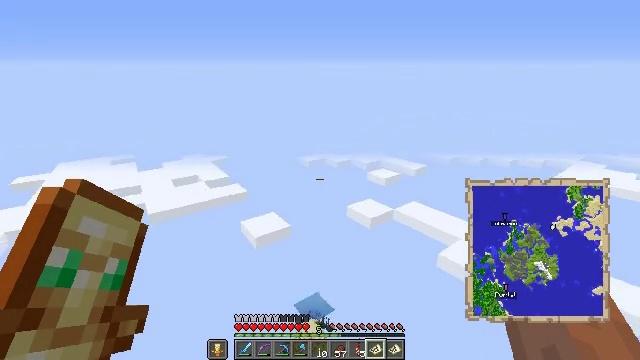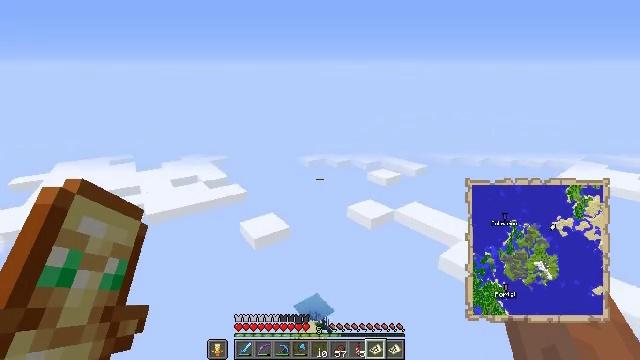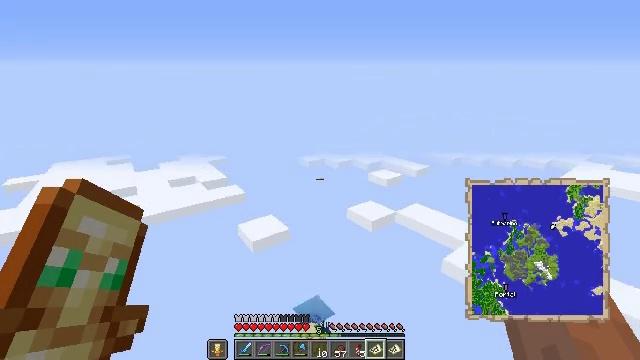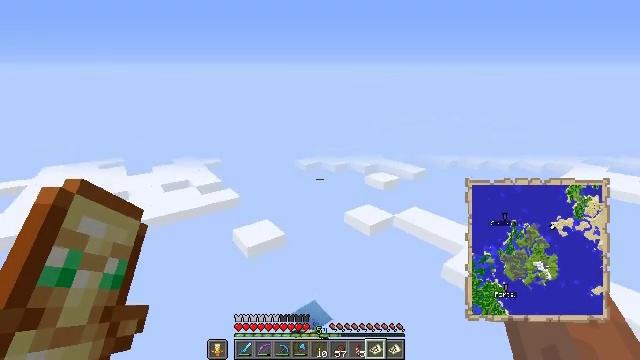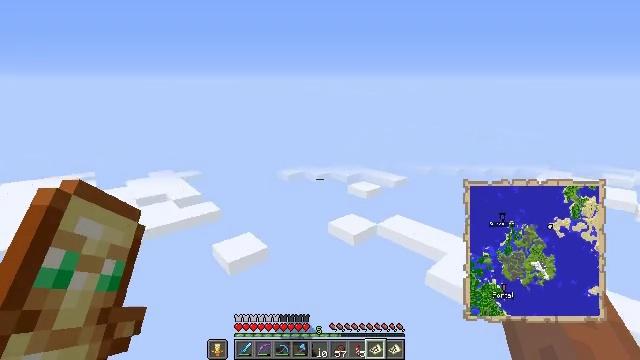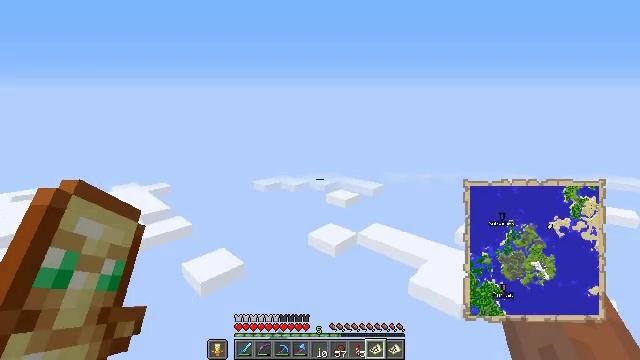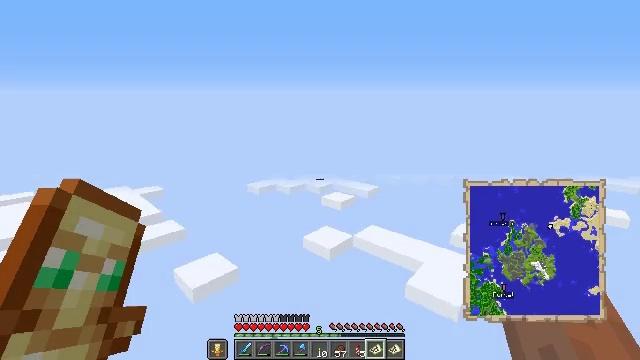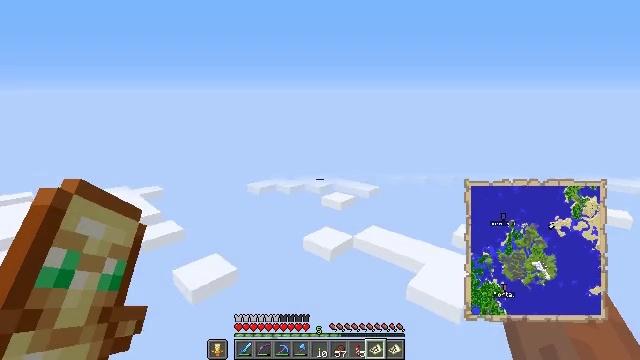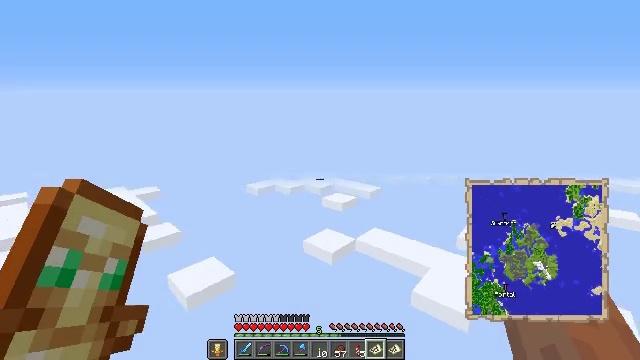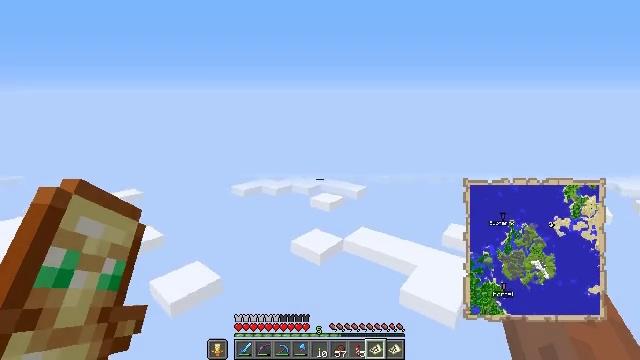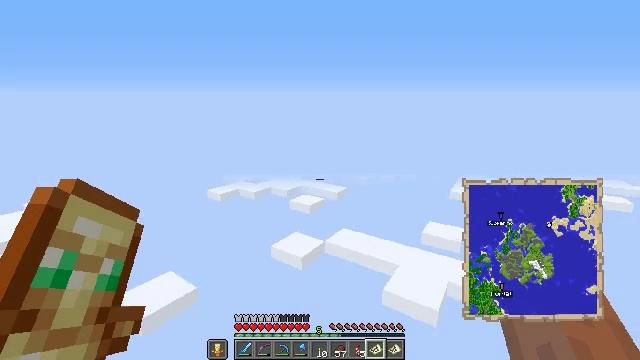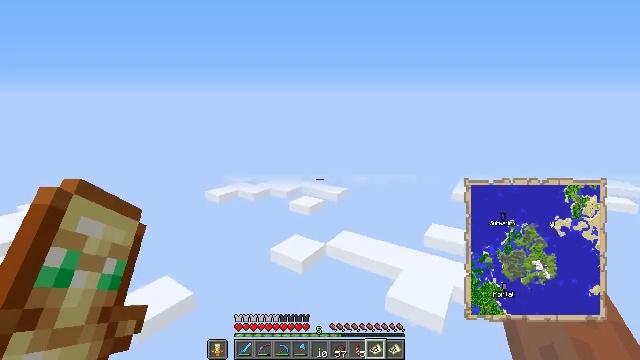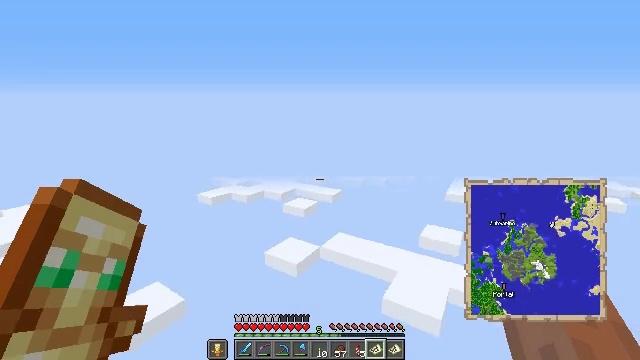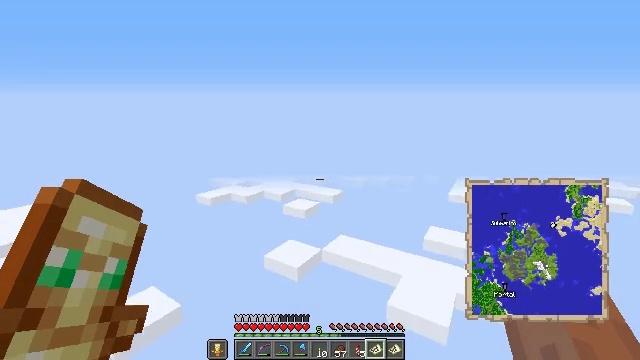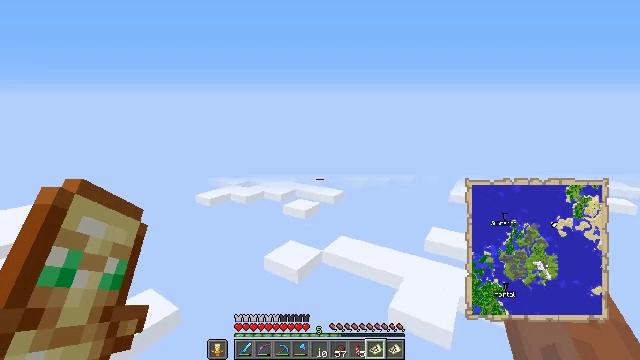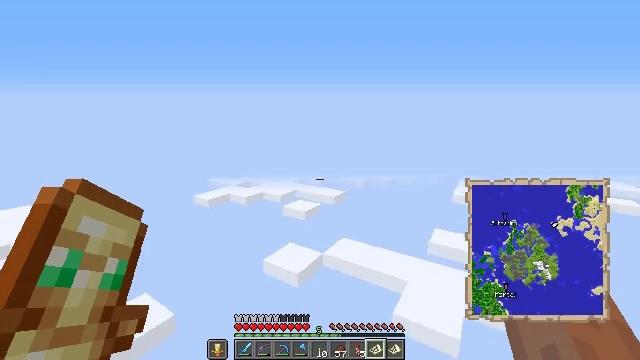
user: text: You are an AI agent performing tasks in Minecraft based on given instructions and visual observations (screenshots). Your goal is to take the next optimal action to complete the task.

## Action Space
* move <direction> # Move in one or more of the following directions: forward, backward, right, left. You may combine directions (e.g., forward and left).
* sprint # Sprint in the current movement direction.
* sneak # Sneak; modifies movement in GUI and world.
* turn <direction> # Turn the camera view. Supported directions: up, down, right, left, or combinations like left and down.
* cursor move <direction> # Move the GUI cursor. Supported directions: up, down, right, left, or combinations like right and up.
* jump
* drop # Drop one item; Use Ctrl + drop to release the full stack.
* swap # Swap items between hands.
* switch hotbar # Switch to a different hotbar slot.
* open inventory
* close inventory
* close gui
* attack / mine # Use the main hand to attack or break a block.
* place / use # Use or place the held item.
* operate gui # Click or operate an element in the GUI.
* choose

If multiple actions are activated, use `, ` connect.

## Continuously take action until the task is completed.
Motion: motion action
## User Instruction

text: Attack the hay block to get hay.
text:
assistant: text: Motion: no_op
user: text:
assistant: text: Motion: no_op
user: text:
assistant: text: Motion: no_op
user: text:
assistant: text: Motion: turn right and up
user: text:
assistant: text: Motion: turn right and up
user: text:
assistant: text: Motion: turn right
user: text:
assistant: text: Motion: no_op
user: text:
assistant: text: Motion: no_op
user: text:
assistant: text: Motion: turn right
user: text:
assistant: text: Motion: turn right
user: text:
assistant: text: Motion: no_op
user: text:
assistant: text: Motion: turn right
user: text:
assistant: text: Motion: no_op
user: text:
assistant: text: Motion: no_op
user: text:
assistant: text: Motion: no_op
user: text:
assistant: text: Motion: no_op
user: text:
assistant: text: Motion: no_op
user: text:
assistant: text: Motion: no_op
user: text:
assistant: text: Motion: no_op
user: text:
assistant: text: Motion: no_op
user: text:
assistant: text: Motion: no_op
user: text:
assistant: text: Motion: no_op
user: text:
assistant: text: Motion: no_op
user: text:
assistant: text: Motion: no_op
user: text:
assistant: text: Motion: no_op
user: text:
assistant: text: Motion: no_op
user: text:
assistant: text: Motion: no_op
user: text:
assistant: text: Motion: no_op
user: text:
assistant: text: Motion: no_op
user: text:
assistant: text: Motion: no_op